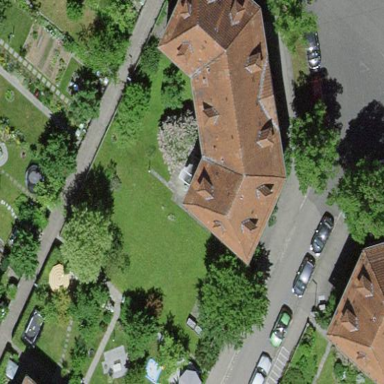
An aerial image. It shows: Residential building with hipped roof made of maroon roof tiles.